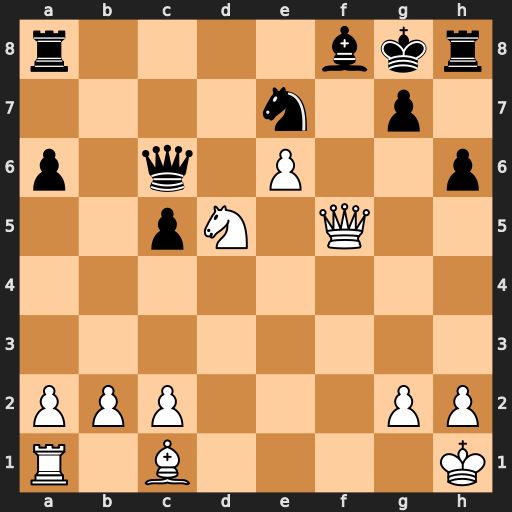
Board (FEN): r4bkr/4n1p1/p1q1P2p/2pN1Q2/8/8/PPP3PP/R1B4K
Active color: w
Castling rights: -
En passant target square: -
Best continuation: Qf7+ Kh7 Nf6#